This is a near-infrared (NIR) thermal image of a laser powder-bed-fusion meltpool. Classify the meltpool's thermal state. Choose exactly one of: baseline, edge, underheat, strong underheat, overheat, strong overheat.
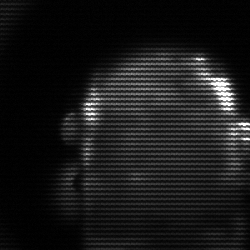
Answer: baseline